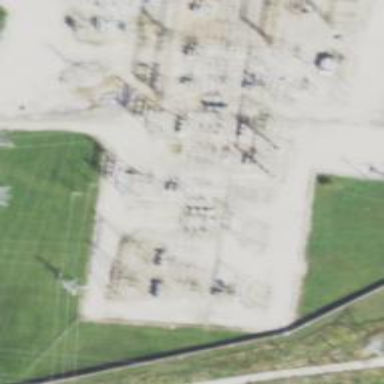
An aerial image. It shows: Switch used for power control.